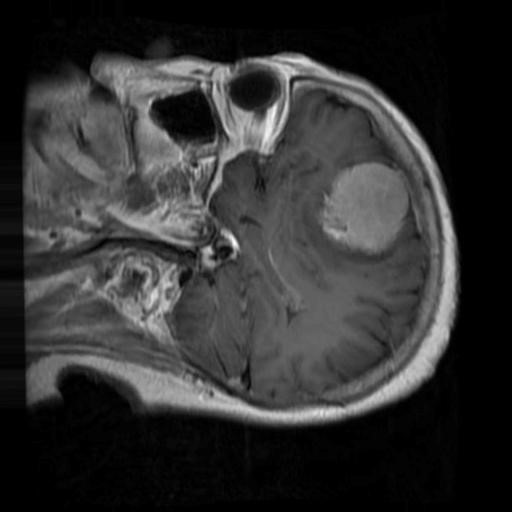
Label: brain_menin